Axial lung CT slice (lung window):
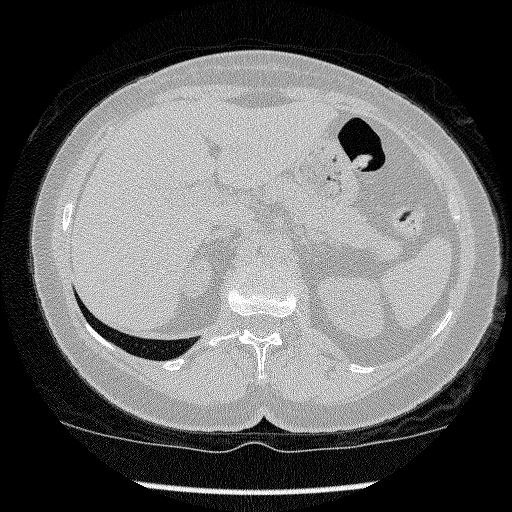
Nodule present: no